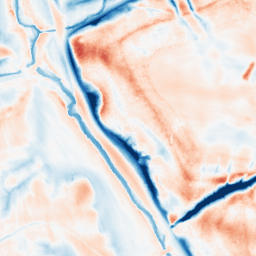
Category: trend_removal
Decomposition family: local_polynomial
Decomposition parameters: window_size: 31
degree: 1
Upsampling method: sinc_blackman
Upsampling parameters: scale: 2
kernel_size: 8
Upsampling scale: 2